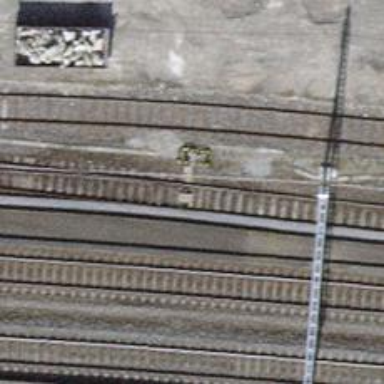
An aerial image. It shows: Railway switch.